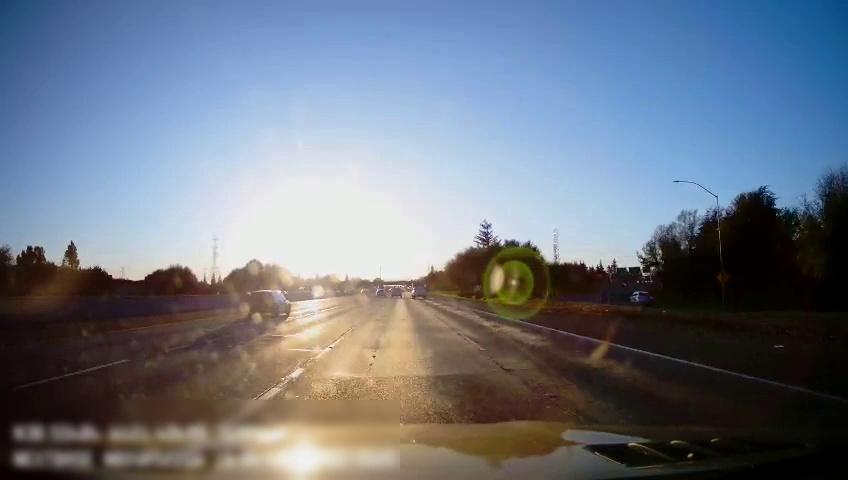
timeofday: Day
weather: Sunny
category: Drivable Space
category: Vehicles | Truck
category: Vehicles | SUV
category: Vehicles | SUV
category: Vehicles | SUV
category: Vehicles | SUV
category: Vehicles | Bus
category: Vehicles | Car
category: Lanes | Alternate Lane
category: Lanes | Alternate Lane
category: Lanes | Current Lane
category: Lanes | Current Lane
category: Lanes | Alternate Lane
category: Traffic | Signs
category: Traffic | Signs